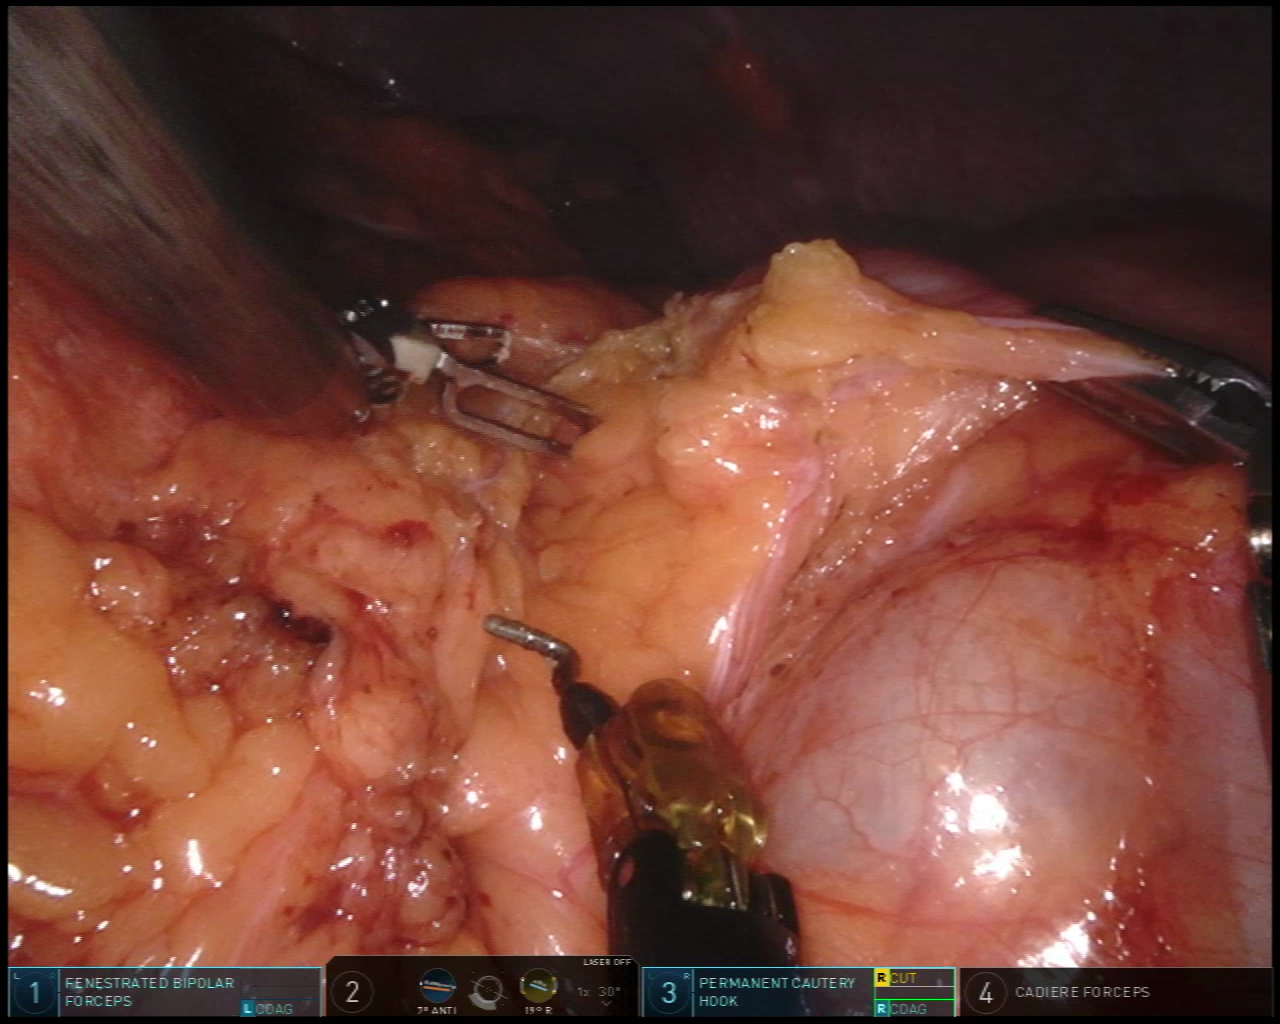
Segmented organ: spleen
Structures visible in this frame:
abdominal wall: yes
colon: yes
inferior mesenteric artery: no
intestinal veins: no
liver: no
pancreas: no
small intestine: no
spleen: yes
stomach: no
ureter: no
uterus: no
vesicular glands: no